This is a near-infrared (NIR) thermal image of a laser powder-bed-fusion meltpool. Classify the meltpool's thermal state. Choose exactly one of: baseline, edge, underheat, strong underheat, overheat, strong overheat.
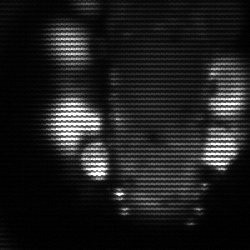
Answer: strong underheat